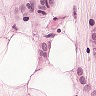
Metastatic tissue present: yes